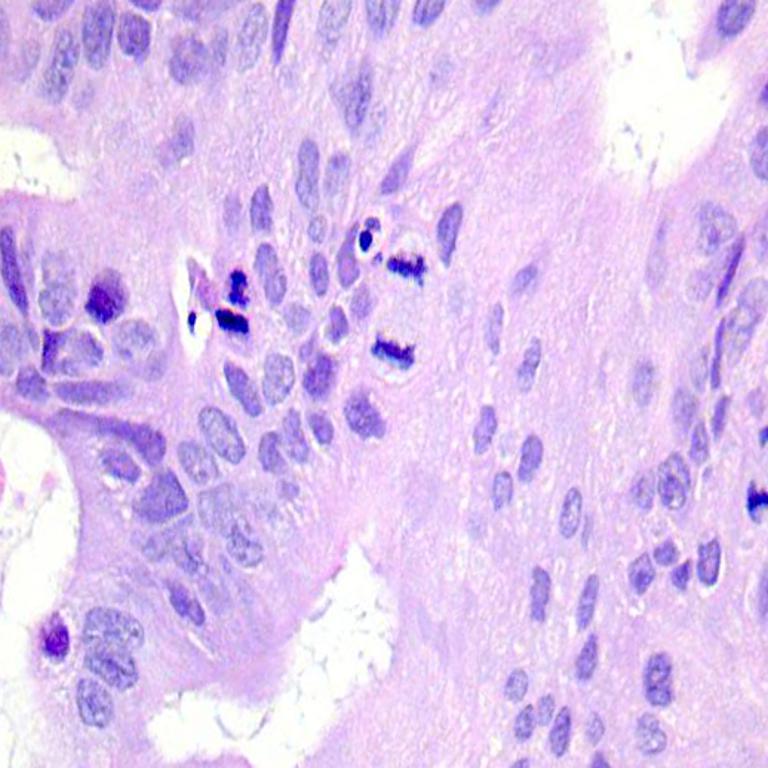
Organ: colon
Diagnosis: adenocarcinomas